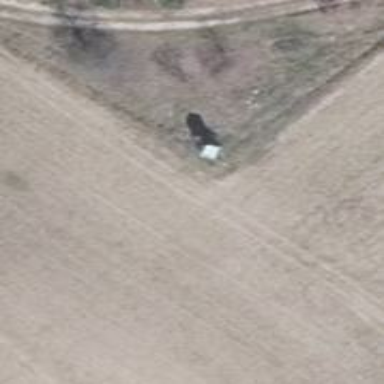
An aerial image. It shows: Hunting stand.